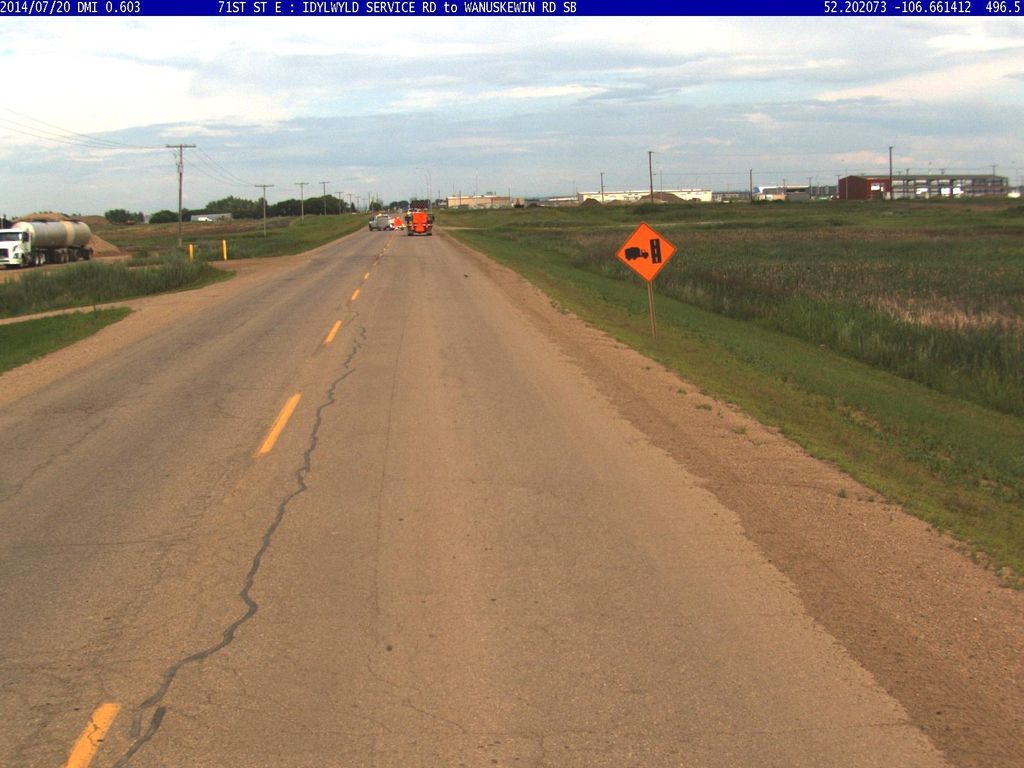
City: saskatoon